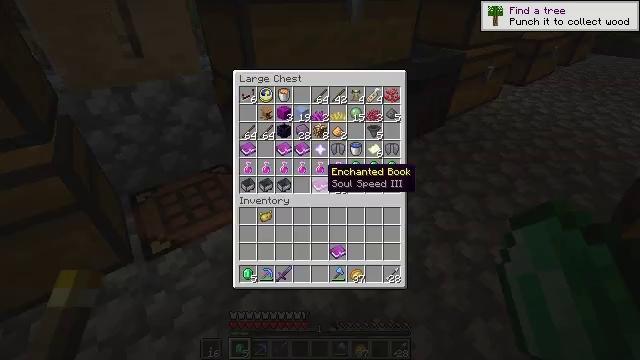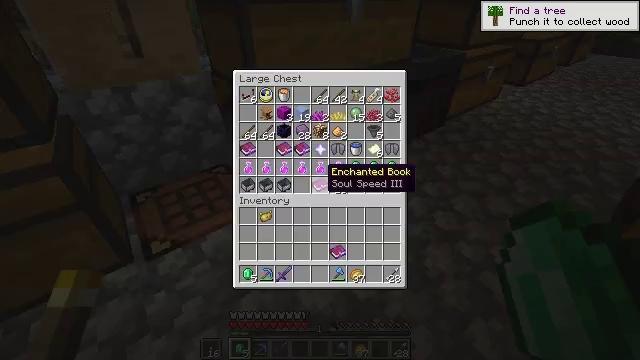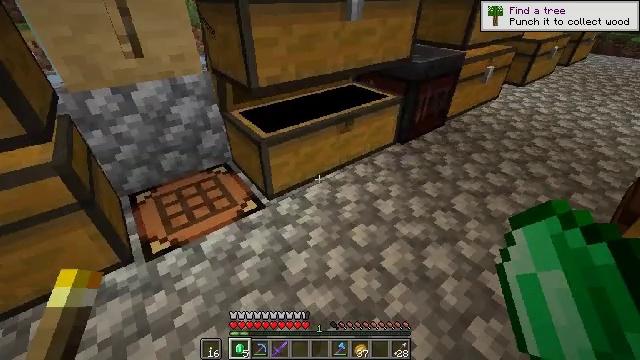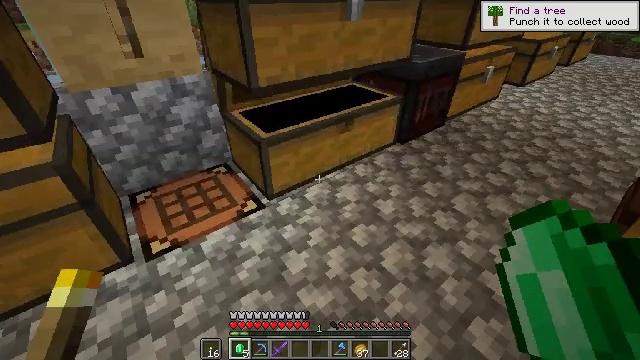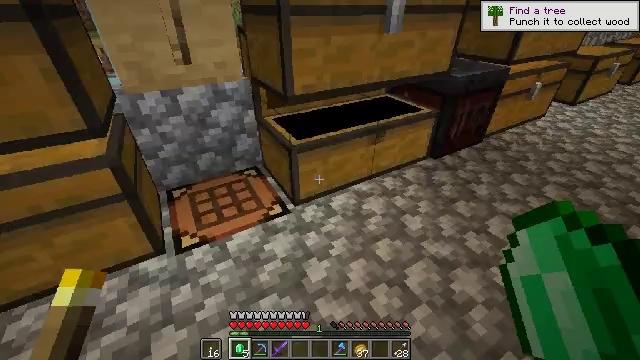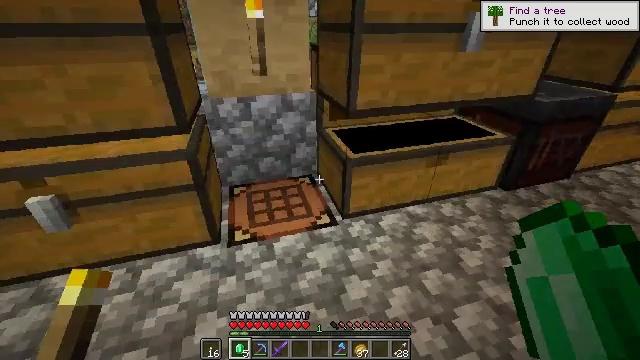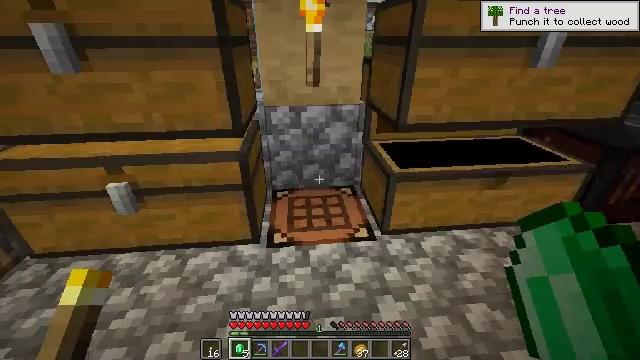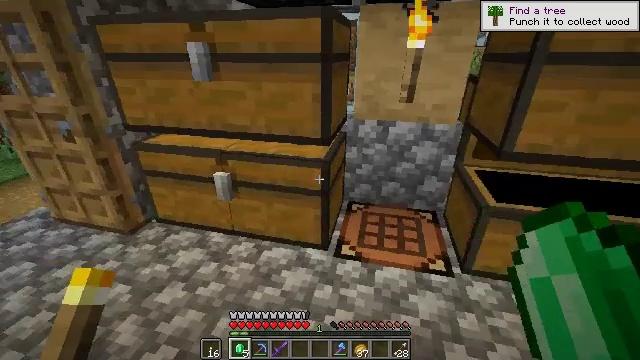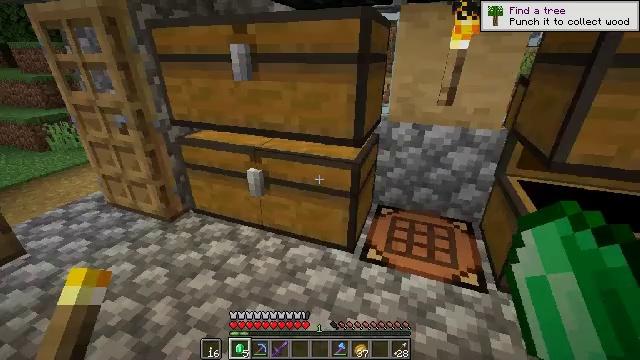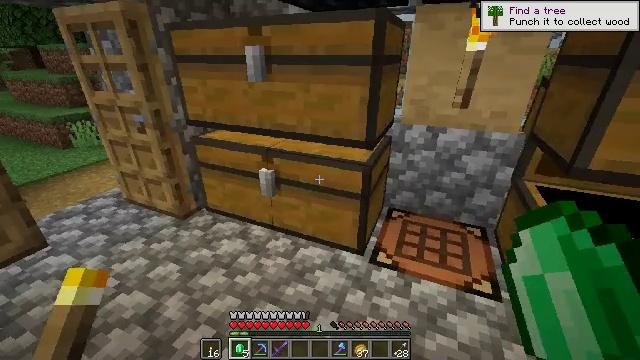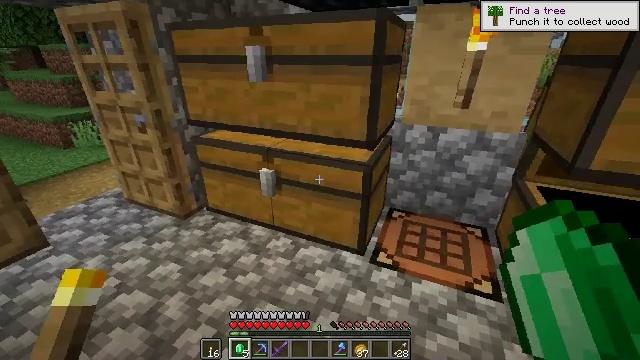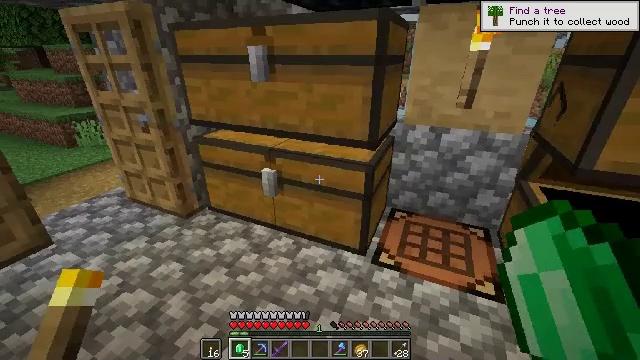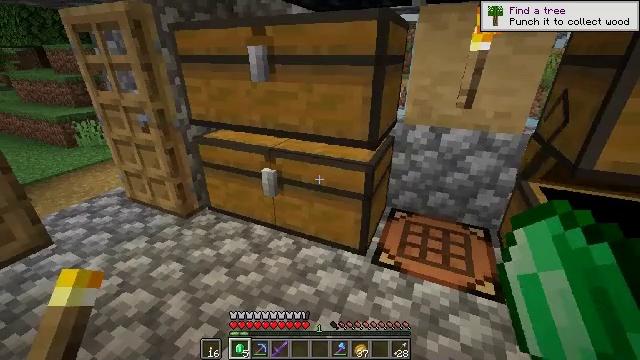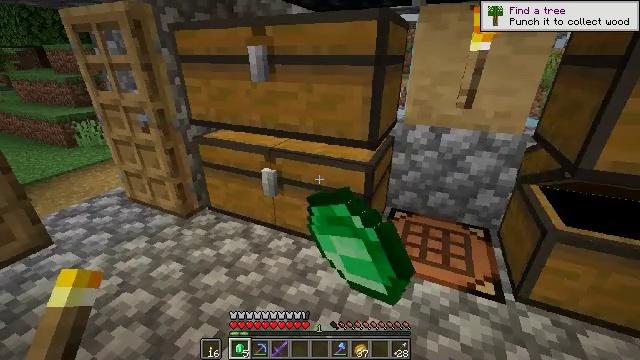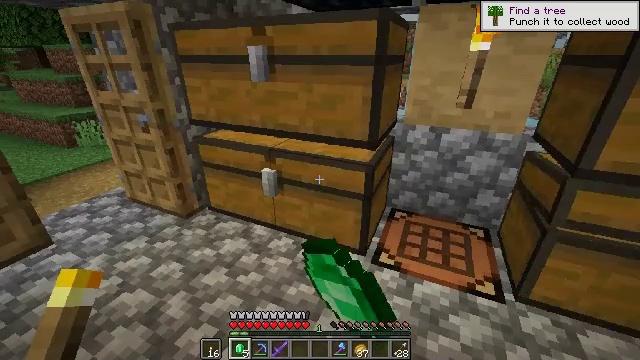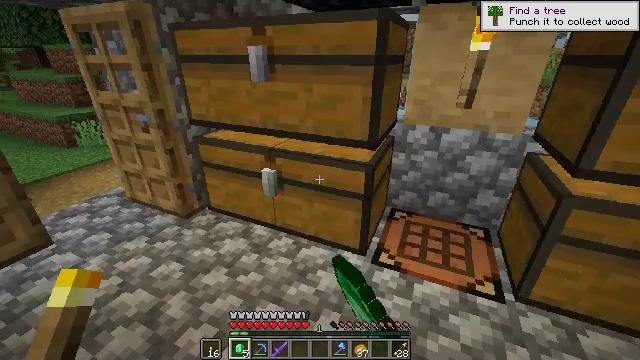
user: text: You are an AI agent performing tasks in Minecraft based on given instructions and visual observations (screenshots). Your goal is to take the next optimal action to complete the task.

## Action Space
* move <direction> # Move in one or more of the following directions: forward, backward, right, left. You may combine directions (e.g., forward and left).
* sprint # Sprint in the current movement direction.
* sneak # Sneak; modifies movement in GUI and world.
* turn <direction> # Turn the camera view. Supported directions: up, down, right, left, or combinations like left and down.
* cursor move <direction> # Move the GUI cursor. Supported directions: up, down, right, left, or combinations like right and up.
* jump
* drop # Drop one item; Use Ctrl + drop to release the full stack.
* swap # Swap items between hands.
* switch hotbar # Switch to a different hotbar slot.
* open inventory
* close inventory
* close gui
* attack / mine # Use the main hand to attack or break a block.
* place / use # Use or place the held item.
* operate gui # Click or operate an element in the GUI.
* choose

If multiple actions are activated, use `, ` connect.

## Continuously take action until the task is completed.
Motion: motion action
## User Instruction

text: Put diamonds in the crafting grid to make a diamond helmet.
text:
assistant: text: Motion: open gui
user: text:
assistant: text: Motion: no_op
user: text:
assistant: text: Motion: close gui
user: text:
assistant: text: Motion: turn left and up
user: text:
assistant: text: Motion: turn left and up
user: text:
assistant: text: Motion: turn left and up
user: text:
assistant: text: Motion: turn left and up
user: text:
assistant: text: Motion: turn left
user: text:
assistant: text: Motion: turn left
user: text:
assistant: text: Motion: no_op
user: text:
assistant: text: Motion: no_op
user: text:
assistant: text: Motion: use / place
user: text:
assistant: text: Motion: use / place
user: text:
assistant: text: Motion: use / place
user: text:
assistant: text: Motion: no_op
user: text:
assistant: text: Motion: no_op
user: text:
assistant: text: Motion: open gui
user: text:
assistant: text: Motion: no_op
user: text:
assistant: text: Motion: no_op
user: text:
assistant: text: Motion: no_op
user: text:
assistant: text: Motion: no_op
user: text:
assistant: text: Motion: cursor move right
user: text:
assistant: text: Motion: cursor move right and up
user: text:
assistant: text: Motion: cursor move right and up
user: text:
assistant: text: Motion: cursor move right and up
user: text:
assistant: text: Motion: no_op
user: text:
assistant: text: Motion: cursor move up
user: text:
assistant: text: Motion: no_op
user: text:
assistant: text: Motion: no_op
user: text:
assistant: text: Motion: cursor move right